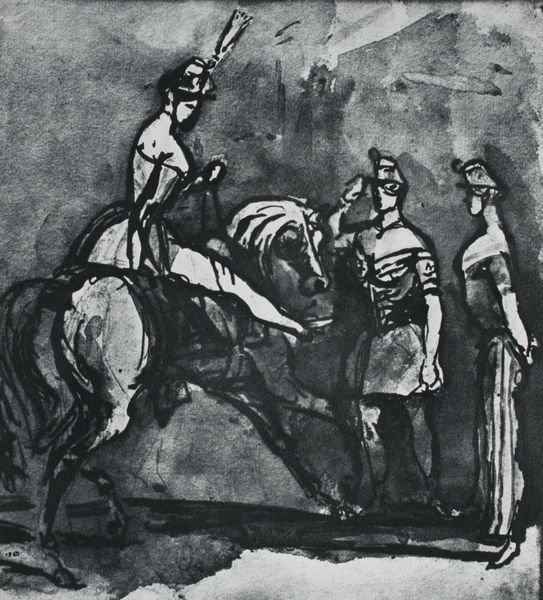
Titel: Scène de cirque, Zirkusszene
Künstler: Constantin Guys
Standort: Paris
Institution: (Privatsammlung)
Schlagwörter: weiß, grau, hell, schwarz, rock, pferd, mähne, reiterin, tusche, schwarzweiß, uniform, zirkus, artistin, puschel, panda